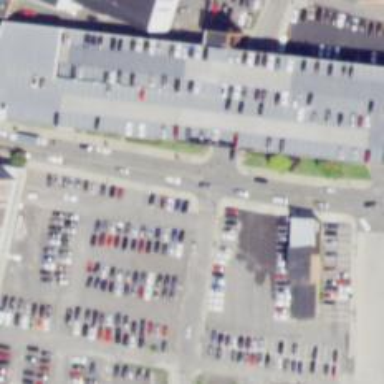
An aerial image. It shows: Post office.